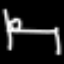
Label: bed